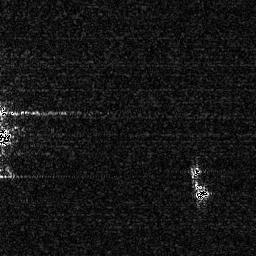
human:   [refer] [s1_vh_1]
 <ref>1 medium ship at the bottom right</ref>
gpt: <box>[[72, 64, 81, 78, 0]]</box>